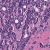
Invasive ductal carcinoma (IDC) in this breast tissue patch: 1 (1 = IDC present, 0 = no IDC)